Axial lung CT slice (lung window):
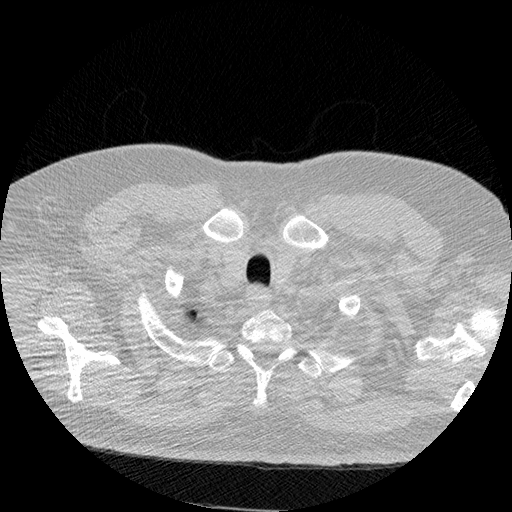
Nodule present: no